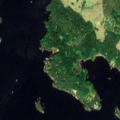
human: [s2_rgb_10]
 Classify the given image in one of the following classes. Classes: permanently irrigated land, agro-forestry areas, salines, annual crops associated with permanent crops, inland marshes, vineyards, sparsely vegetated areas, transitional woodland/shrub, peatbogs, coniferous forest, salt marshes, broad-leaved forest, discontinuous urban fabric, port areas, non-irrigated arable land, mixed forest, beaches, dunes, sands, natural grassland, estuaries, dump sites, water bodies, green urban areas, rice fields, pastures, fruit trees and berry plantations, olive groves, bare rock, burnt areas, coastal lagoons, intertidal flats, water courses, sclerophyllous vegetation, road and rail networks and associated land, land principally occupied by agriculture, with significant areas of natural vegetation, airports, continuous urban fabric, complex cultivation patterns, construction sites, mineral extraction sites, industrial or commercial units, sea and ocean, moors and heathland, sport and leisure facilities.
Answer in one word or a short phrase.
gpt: sport and leisure facilities, coniferous forest, water bodies